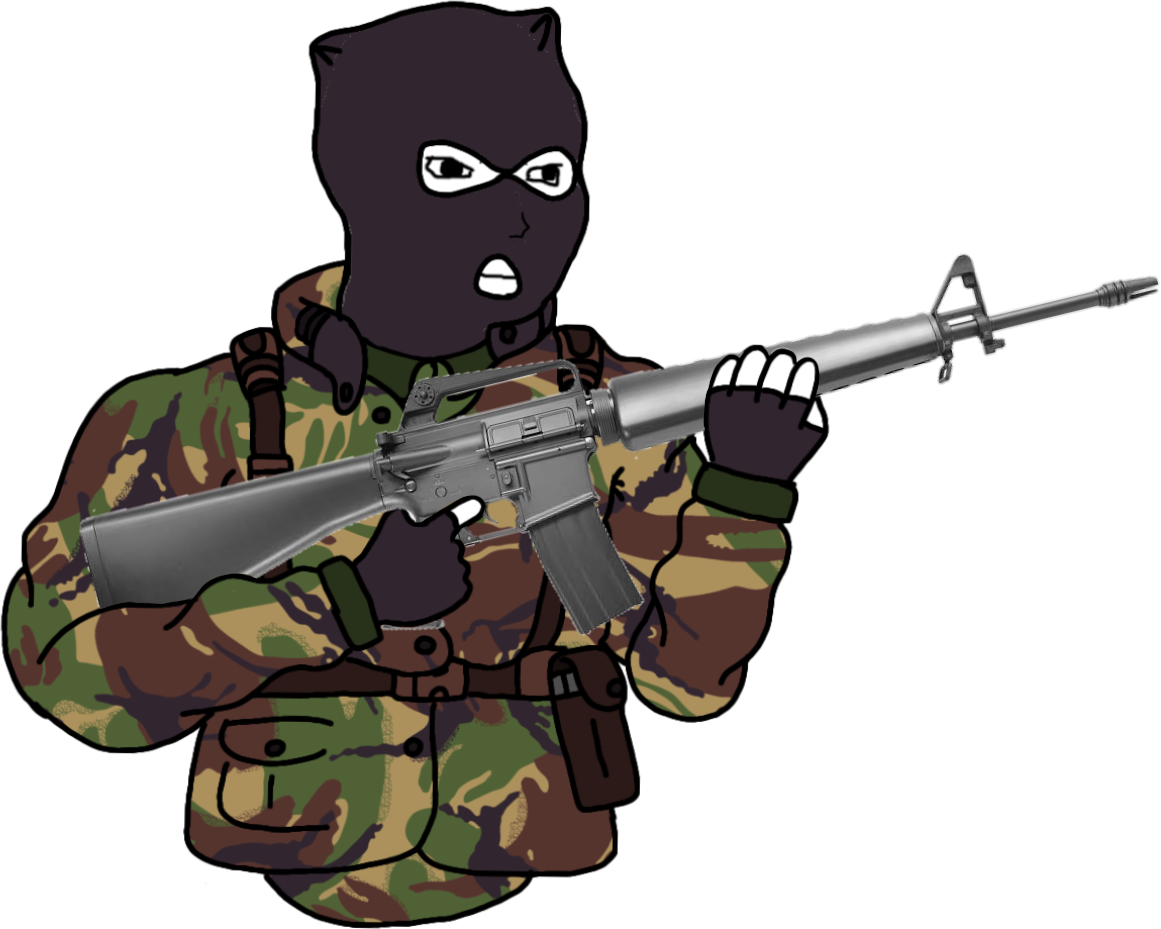
Label: 5_unsorted